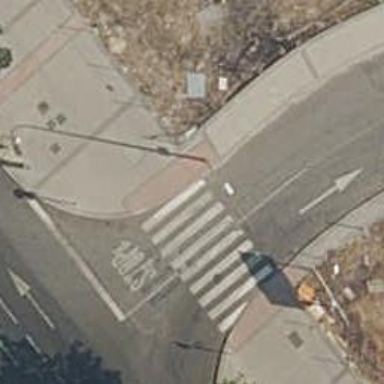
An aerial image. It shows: Uncontrolled zebra crossing on the road.